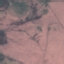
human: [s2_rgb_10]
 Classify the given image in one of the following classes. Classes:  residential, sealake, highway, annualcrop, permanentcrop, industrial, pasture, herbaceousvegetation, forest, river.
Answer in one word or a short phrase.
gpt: HerbaceousVegetation